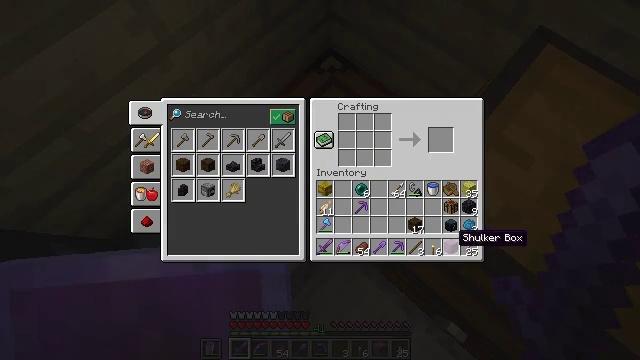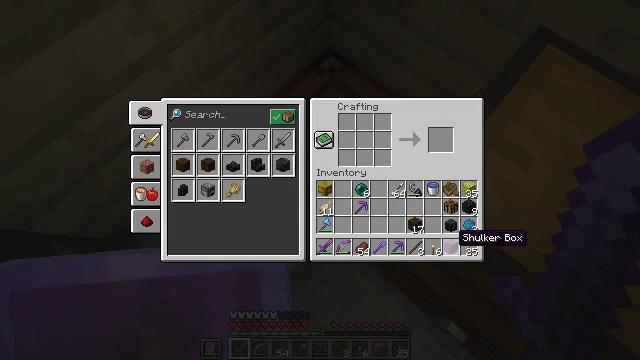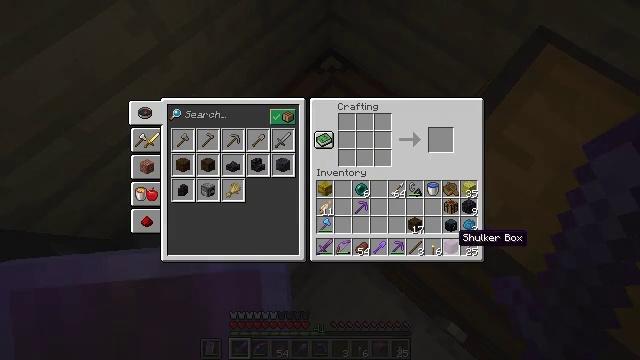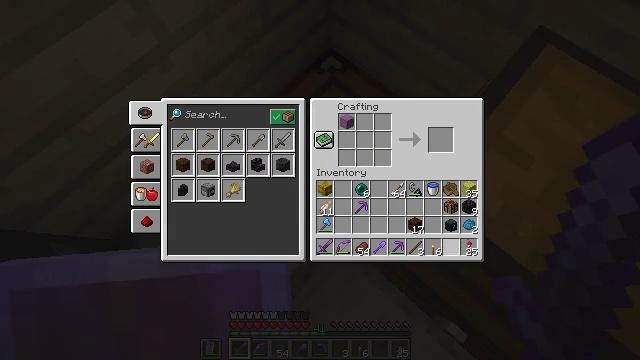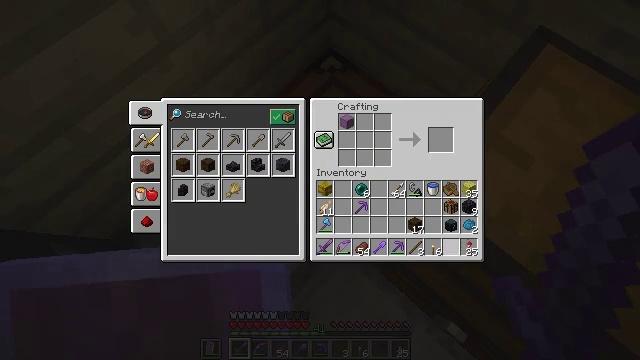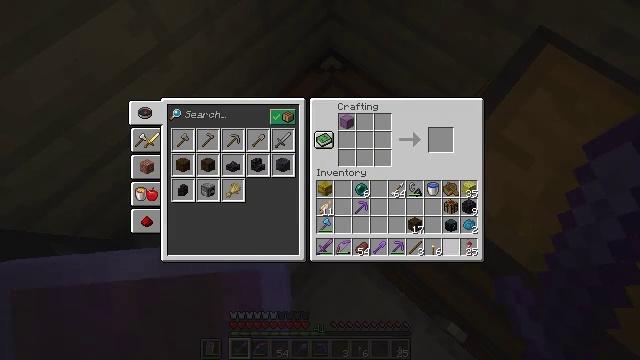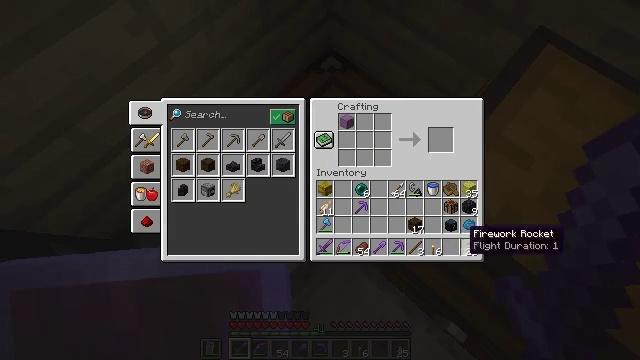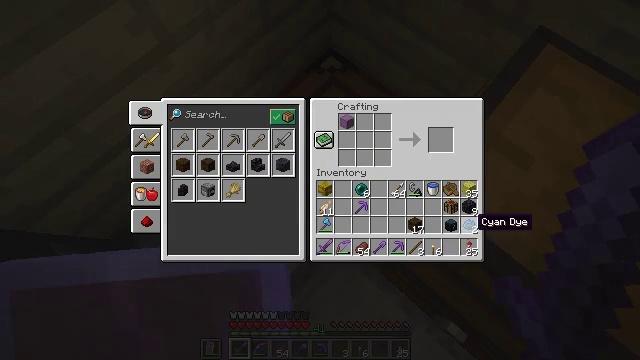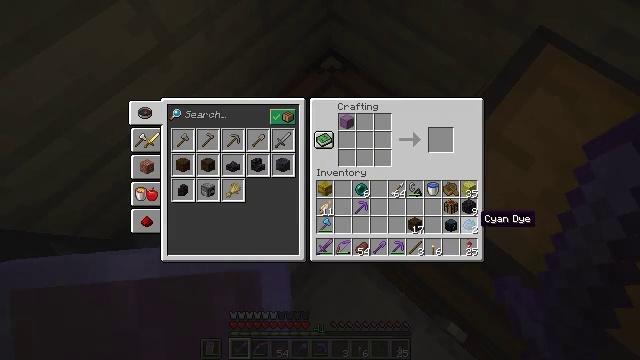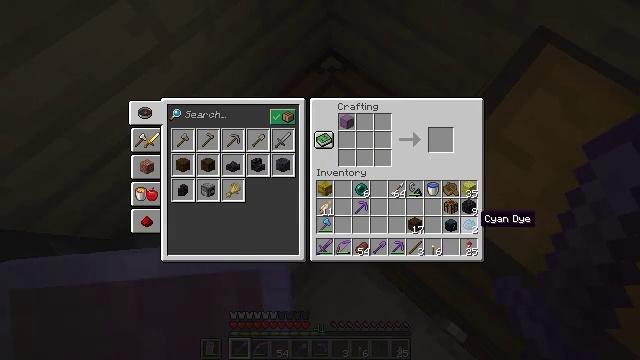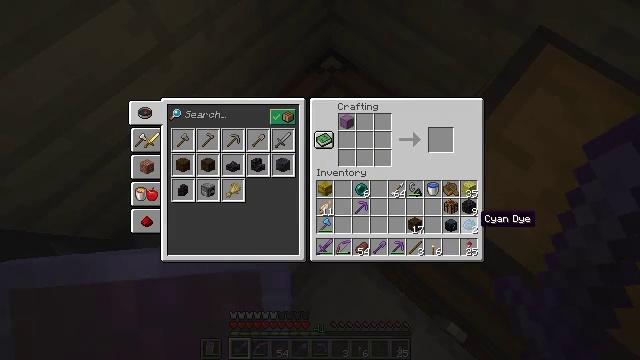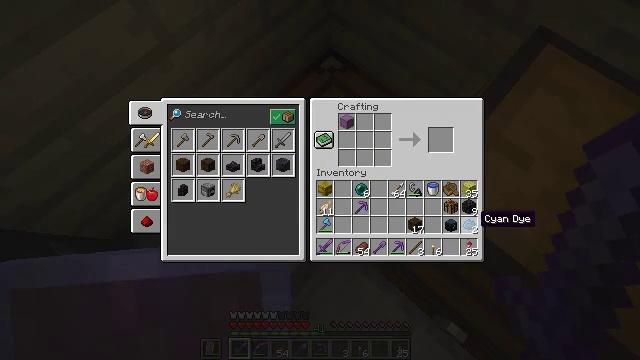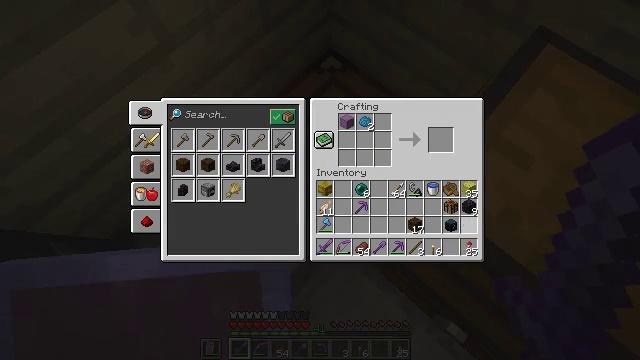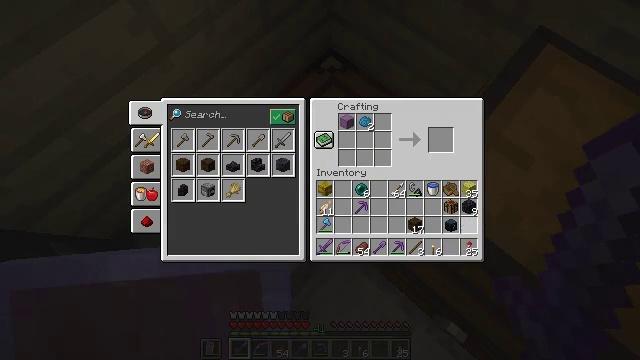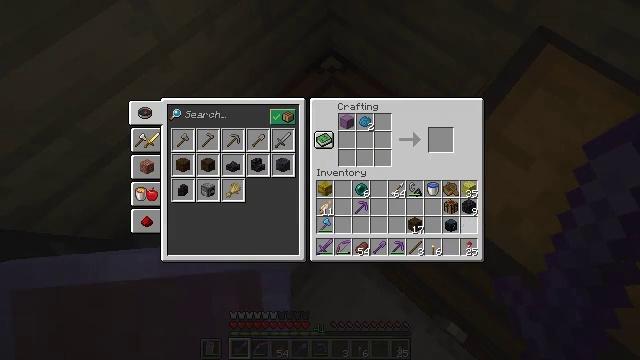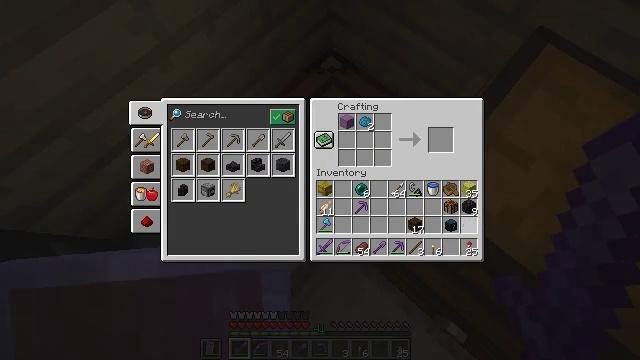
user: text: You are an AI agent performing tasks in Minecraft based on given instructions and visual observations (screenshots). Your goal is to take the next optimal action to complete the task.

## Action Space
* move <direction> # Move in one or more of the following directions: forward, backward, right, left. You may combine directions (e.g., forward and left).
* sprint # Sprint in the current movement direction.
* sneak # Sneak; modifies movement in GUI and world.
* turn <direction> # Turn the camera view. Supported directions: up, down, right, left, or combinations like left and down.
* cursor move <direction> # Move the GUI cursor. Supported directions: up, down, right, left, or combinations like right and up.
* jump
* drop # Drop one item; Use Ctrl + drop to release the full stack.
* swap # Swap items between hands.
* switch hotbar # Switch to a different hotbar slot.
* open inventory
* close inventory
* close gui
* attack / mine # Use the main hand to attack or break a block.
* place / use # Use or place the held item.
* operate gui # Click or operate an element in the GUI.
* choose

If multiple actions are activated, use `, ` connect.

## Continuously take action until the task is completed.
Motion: motion action
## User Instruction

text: craft item cyan shulker box
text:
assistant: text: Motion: sneak
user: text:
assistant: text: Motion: sneak
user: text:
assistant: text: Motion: sneak, attack / mine
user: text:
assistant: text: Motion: sneak, attack / mine
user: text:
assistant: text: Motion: sneak, attack / mine
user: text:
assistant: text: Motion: sneak, turn right
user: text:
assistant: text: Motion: sneak, turn right and up
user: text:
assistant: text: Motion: sneak
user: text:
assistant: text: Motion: sneak
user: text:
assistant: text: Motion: sneak
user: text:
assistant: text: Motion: sneak
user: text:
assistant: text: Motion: sneak, attack / mine
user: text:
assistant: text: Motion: sneak, attack / mine
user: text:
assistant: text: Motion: sneak, attack / mine
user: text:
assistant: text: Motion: sneak
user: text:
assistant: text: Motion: sneak, turn left and up
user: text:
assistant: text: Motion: sneak, turn up
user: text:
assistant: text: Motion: turn up
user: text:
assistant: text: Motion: turn up
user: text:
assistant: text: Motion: turn up
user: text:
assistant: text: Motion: turn up
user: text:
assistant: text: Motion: turn up
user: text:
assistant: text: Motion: no_op
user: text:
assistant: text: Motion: no_op
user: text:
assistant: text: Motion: no_op
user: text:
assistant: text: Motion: no_op
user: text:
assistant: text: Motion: sneak, attack / mine
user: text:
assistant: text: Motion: no_op
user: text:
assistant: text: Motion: no_op
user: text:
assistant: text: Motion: no_op